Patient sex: F
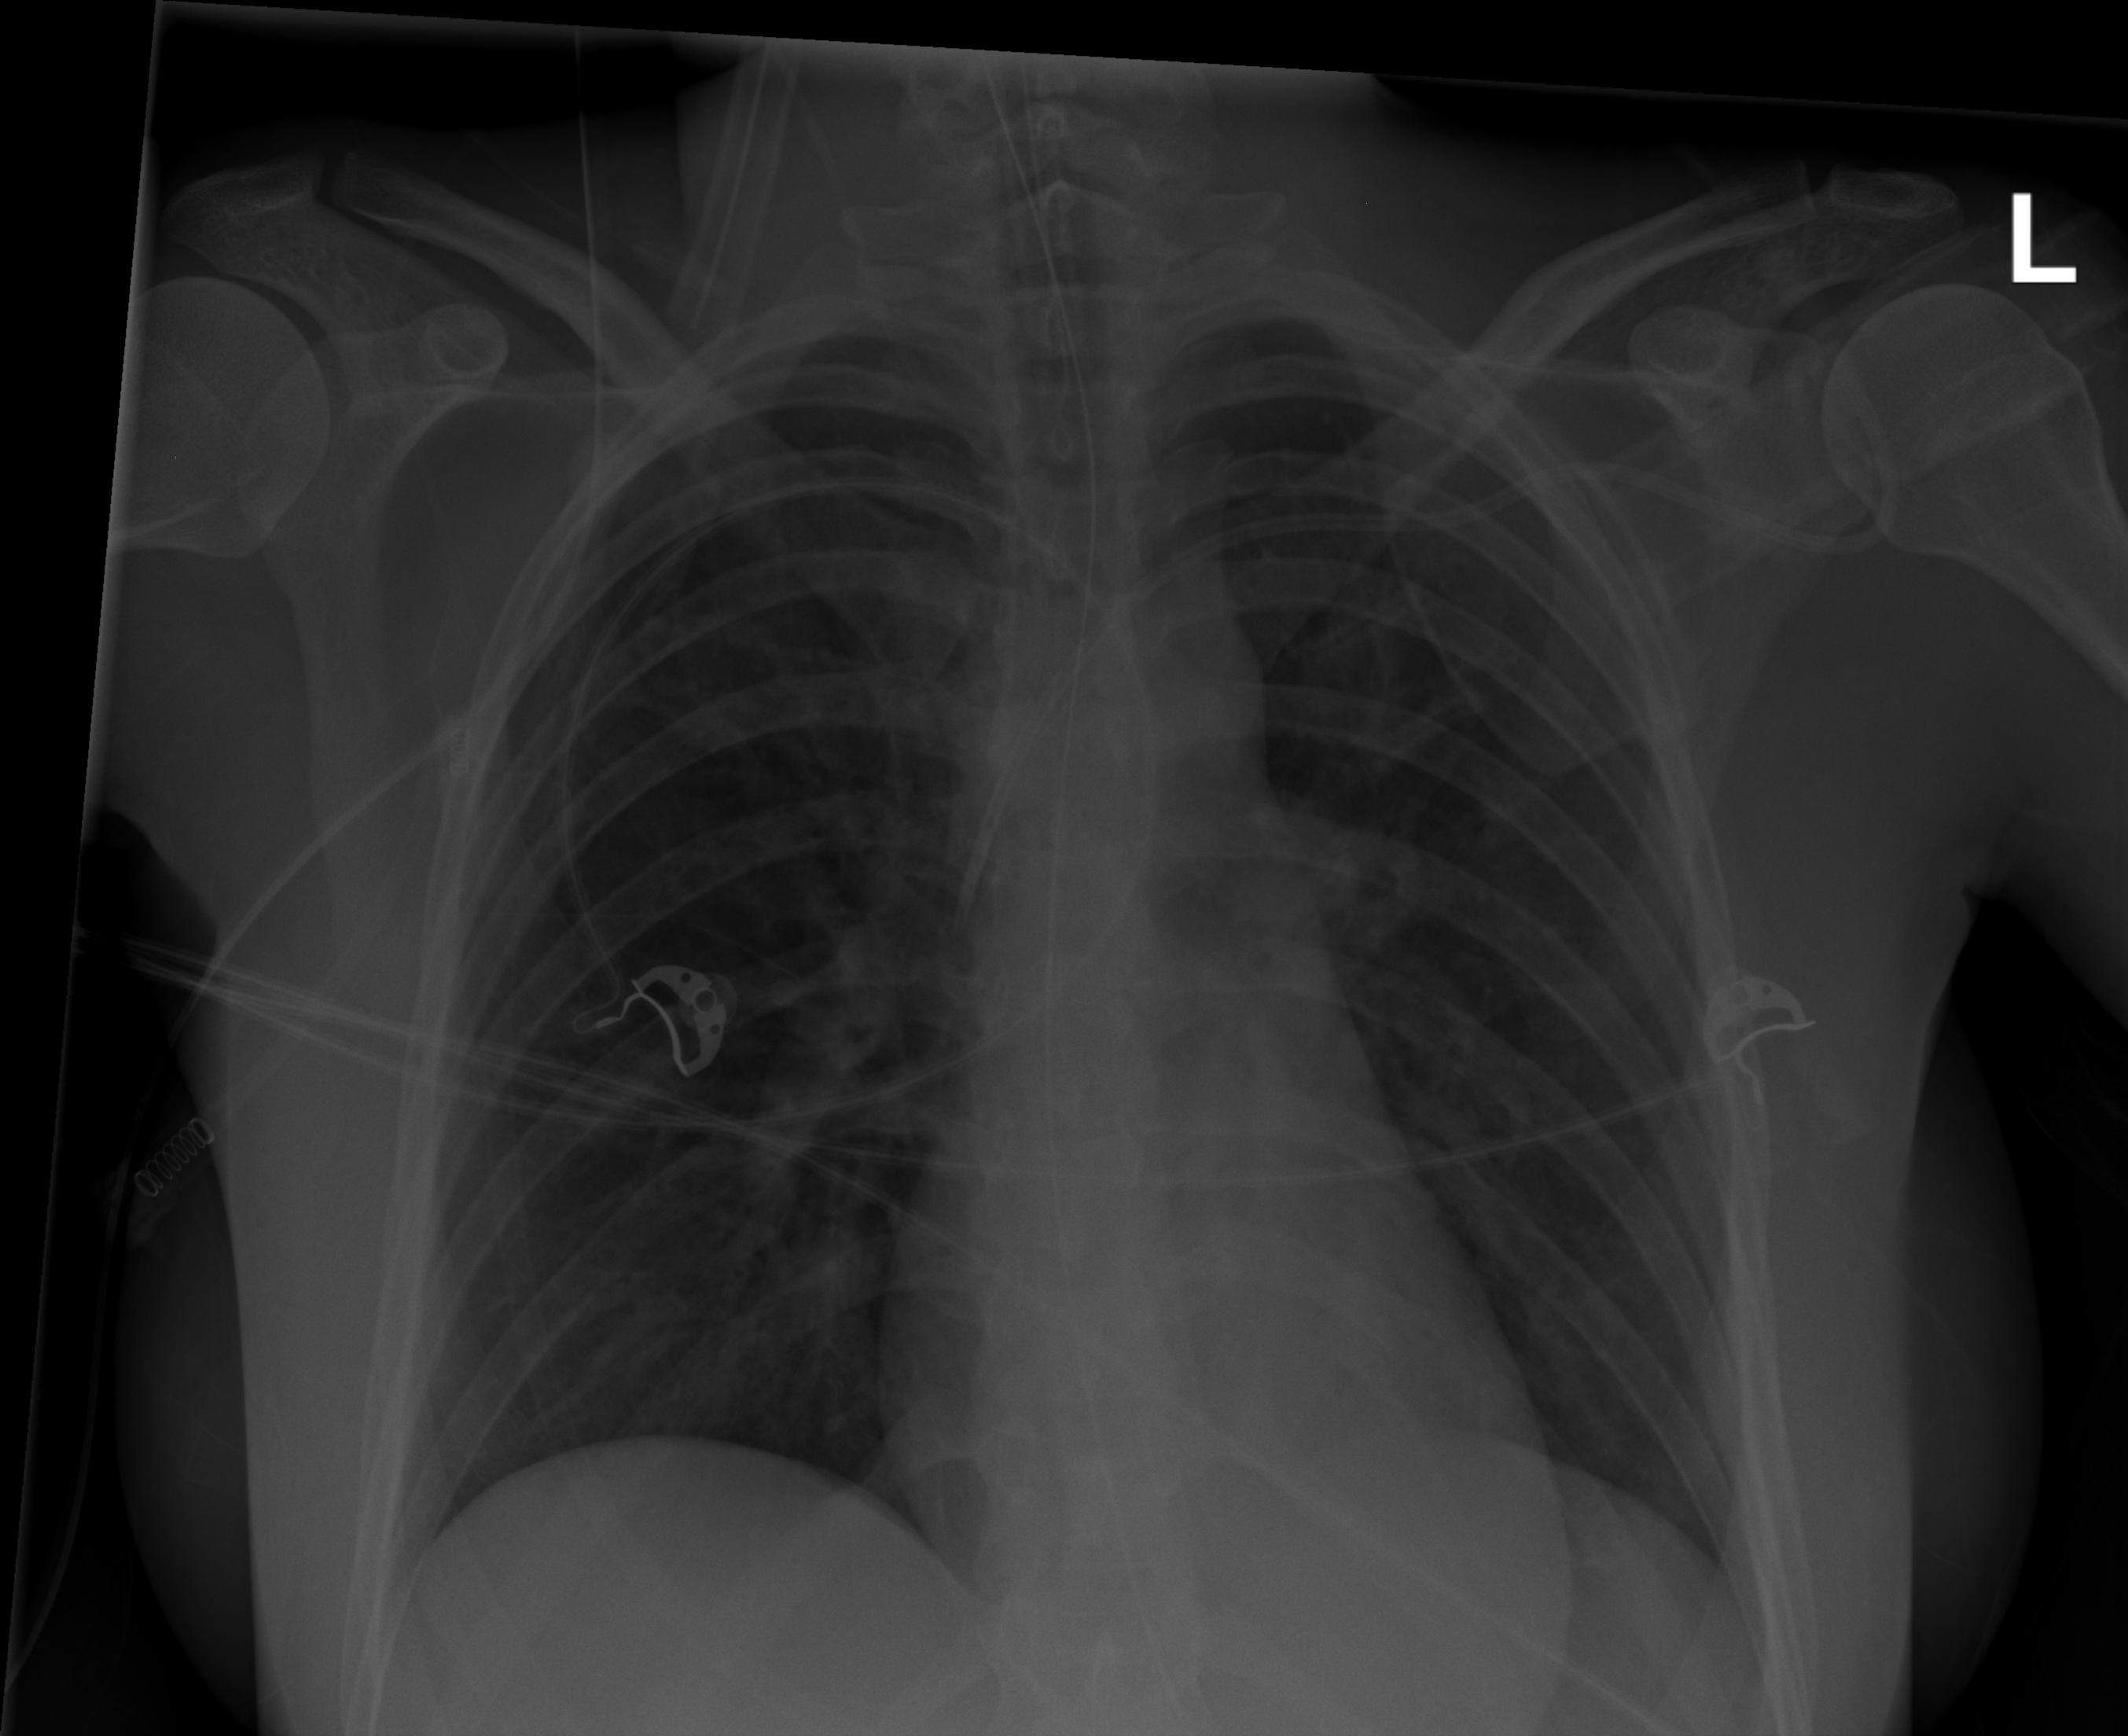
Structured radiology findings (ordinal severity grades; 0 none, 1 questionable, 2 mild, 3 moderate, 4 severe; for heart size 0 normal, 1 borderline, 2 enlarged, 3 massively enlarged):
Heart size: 0
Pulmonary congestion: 0
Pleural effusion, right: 0
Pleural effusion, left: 0
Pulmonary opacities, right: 1
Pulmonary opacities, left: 0
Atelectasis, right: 0
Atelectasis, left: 0